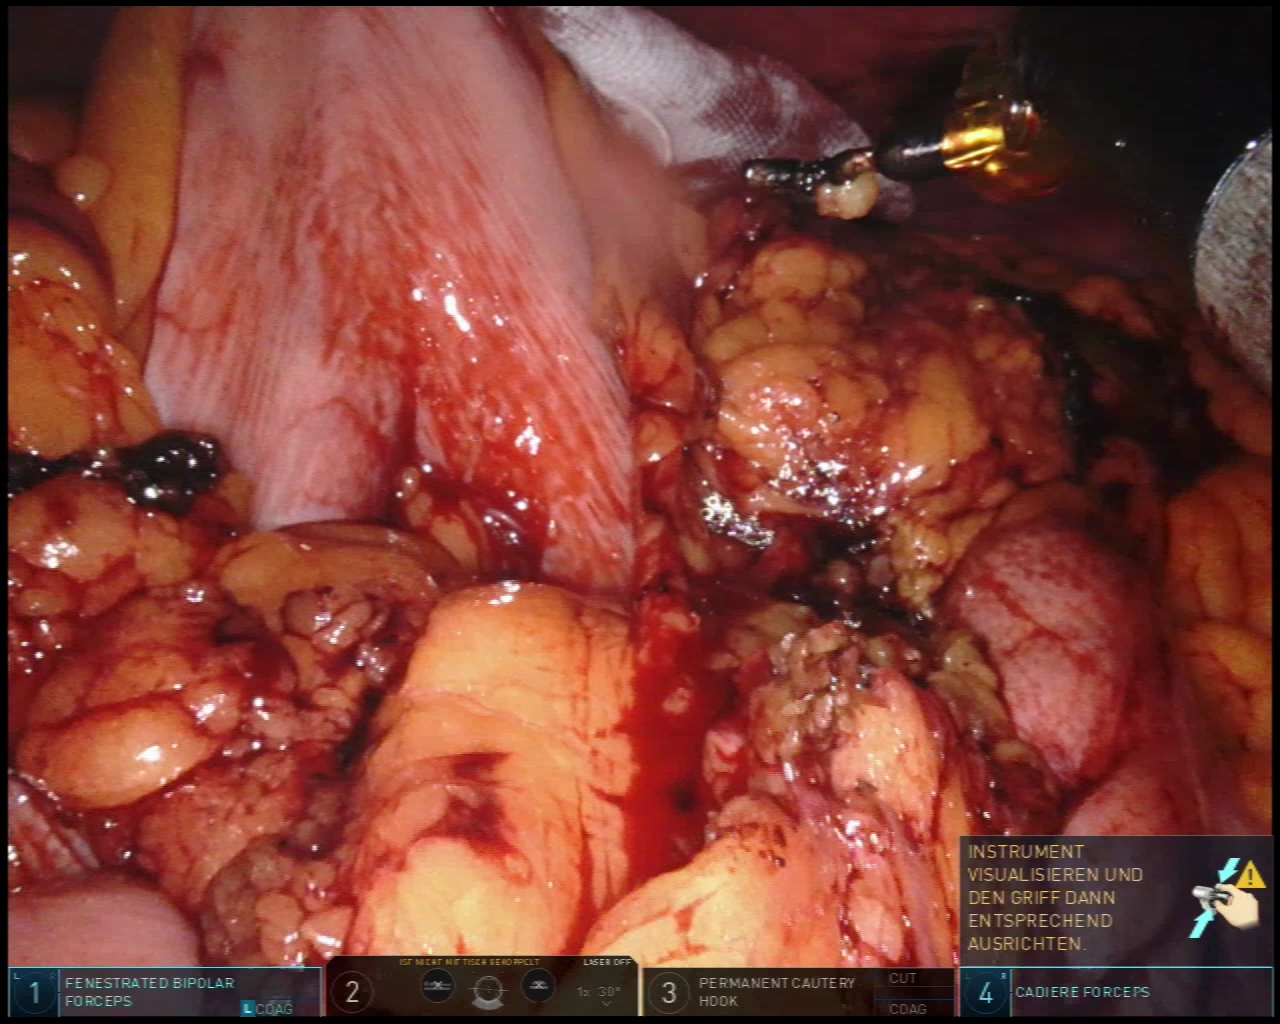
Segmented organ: stomach
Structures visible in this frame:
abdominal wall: yes
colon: yes
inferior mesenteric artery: no
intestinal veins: no
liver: no
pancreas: no
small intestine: yes
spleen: no
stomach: yes
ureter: no
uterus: no
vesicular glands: no